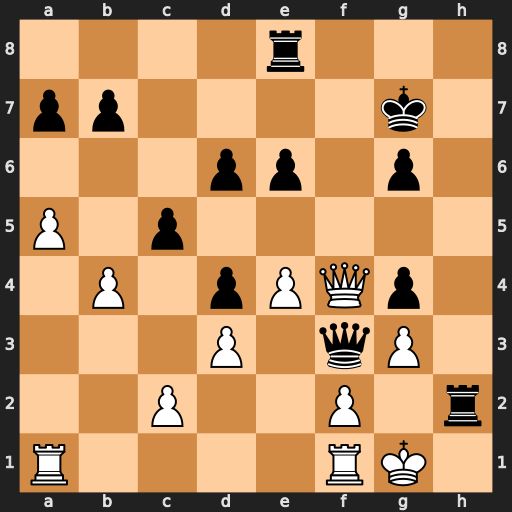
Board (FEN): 4r3/pp4k1/3pp1p1/P1p5/1P1pPQp1/3P1qP1/2P2P1r/R4RK1
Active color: w
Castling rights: -
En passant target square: -
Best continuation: Qxf3 gxf3 Kxh2